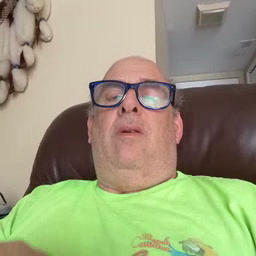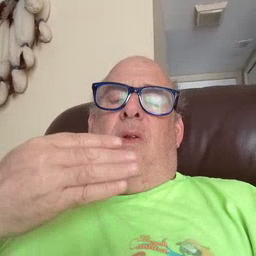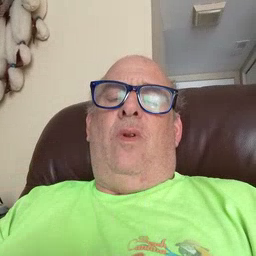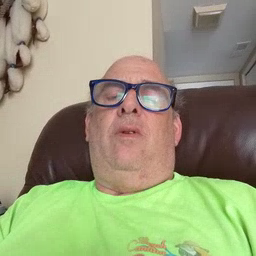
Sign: close